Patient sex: F
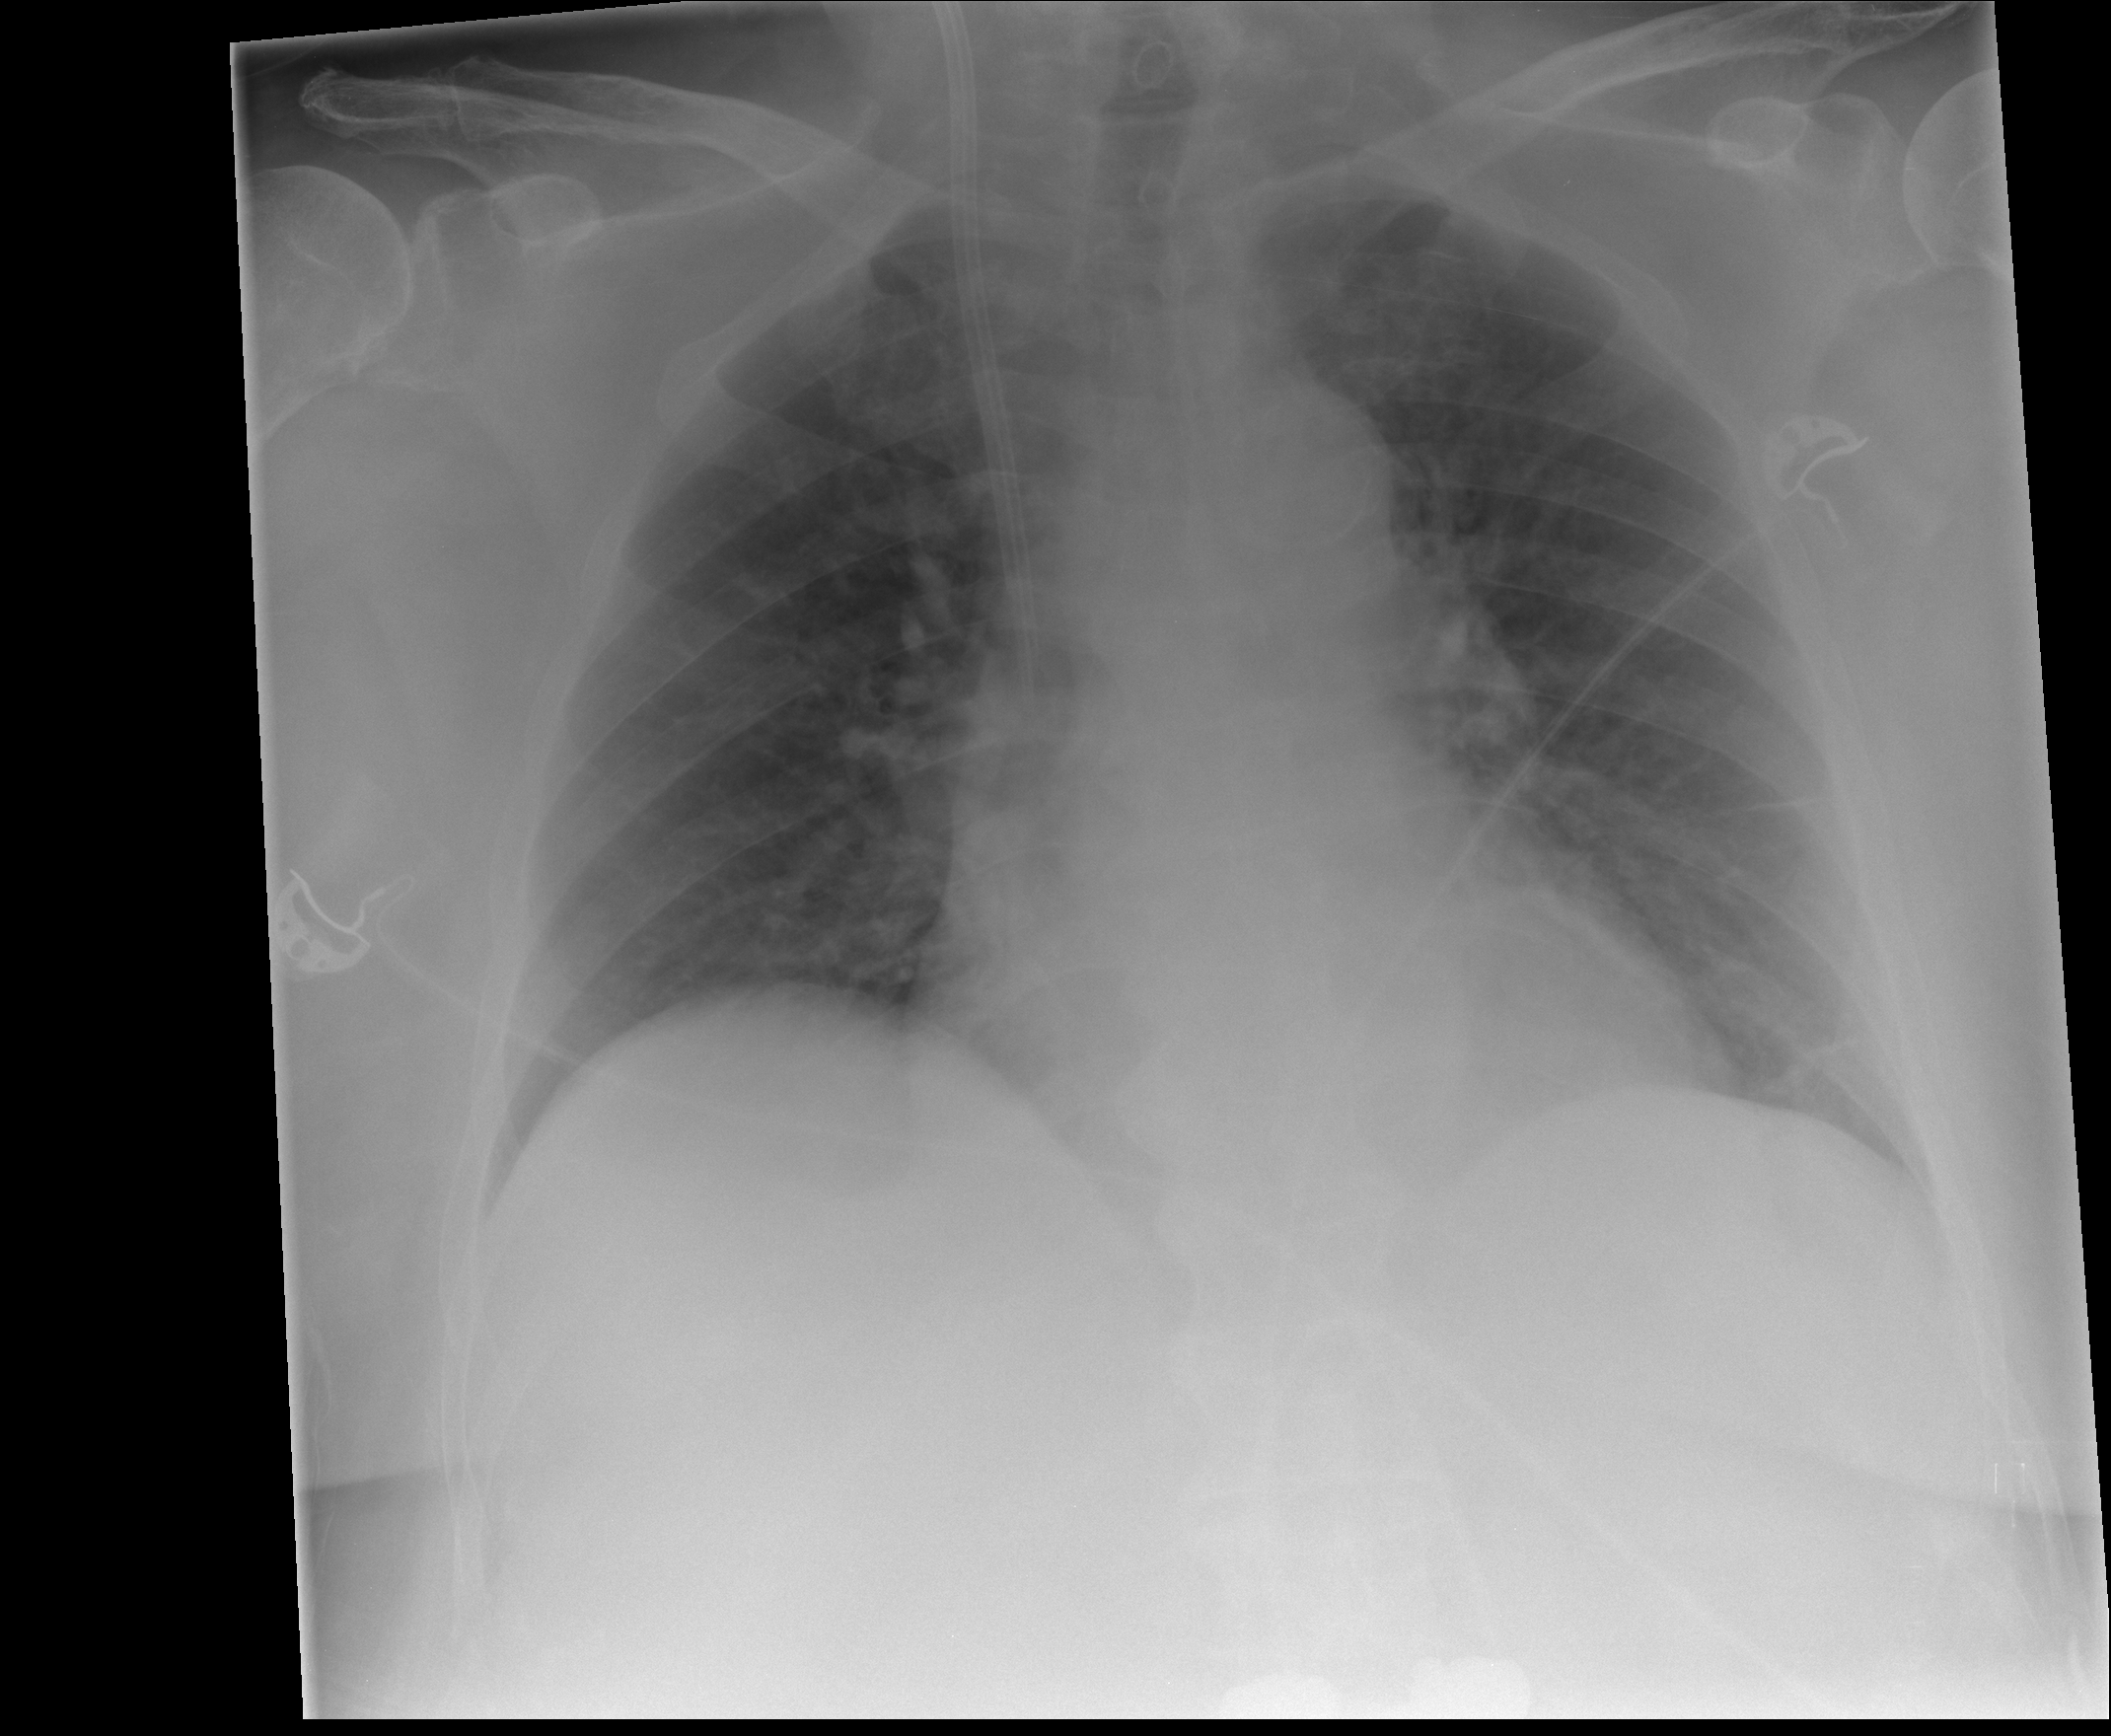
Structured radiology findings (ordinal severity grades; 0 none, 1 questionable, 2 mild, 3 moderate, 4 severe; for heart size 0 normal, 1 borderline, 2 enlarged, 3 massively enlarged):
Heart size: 2
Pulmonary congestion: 2
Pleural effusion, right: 0
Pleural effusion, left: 0
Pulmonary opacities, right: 0
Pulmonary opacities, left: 0
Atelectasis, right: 0
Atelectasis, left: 0